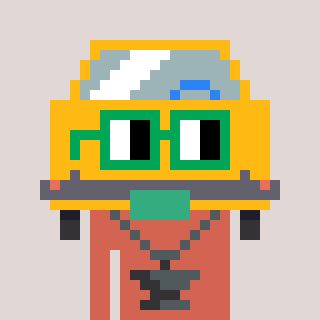
a pixel art character with square green glasses, a taxi-shaped head and a peachy-colored body on a warm background